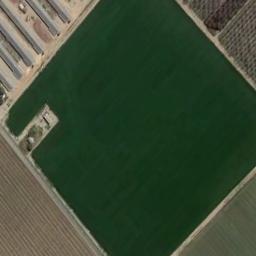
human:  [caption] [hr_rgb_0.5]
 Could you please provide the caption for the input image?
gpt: Several dirt roads are in rectangular farmlands .

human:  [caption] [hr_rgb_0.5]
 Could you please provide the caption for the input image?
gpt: There are some green and bare rectangular farmland .

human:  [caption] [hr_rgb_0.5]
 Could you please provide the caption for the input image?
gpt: A green rectangular farm field .

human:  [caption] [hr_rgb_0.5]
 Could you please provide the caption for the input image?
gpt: A green rectangular farmland is surrounded by some other farmlands .

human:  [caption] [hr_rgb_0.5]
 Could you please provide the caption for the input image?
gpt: A green rectangular farmland with some brown ones around .